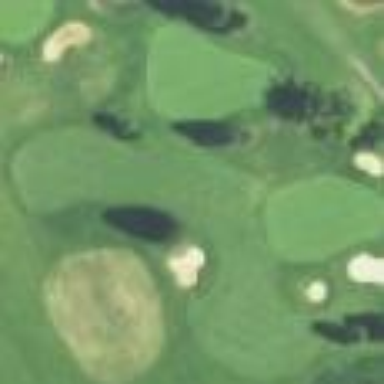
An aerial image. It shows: Golf fairway with grass surface.